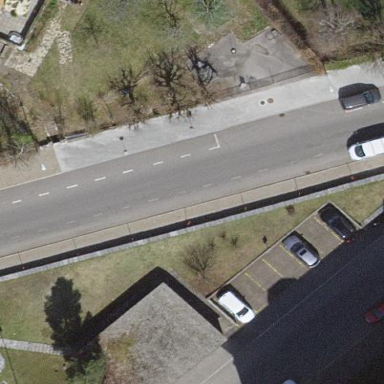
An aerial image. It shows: Street side parking spaces with parallel orientation.